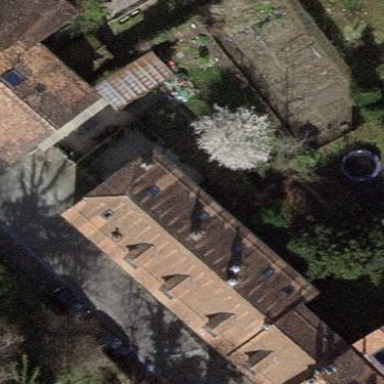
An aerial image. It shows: Garden enclosed by fence.